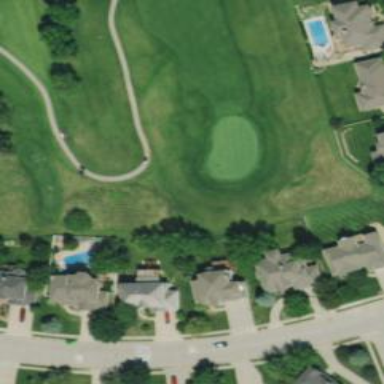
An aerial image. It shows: Golf hole.